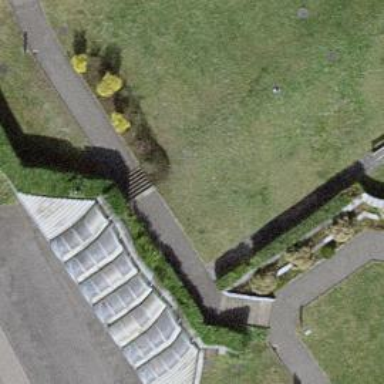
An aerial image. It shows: Concrete steps.